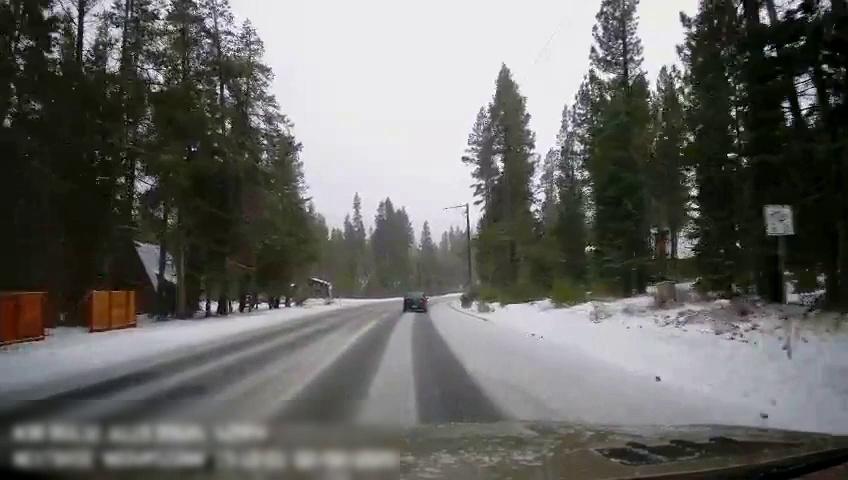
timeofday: Day
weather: Snowy
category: Drivable Space
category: Vehicles | Car
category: Vehicles | Car
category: Traffic | Signs